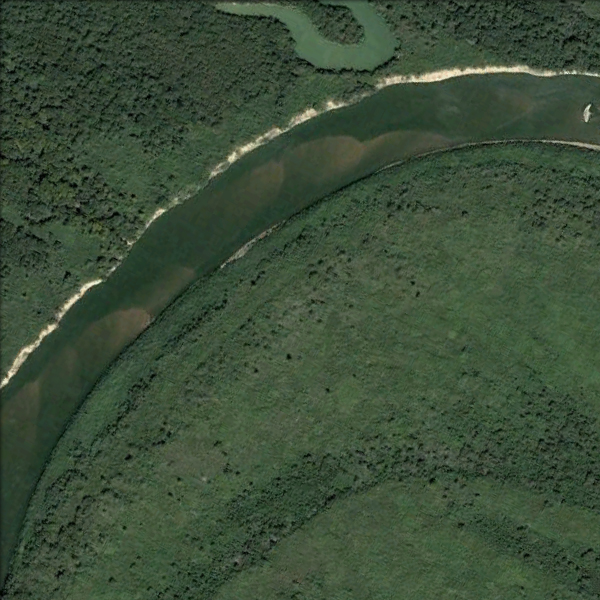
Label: River